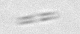
Label: pennate